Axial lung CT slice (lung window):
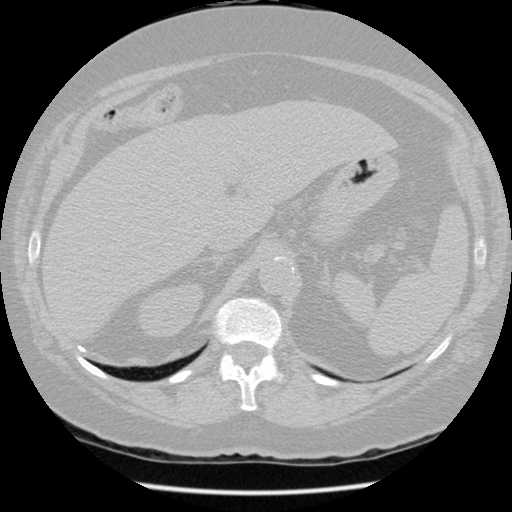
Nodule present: no